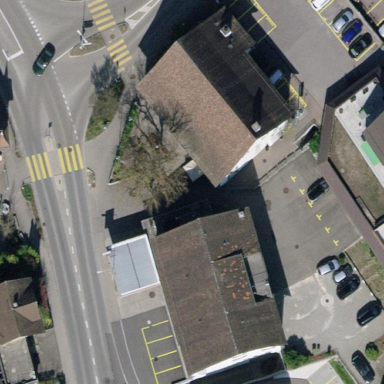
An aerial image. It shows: Retail building.